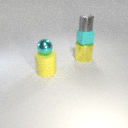
small gray metal cylinder above small cyan rubber cube